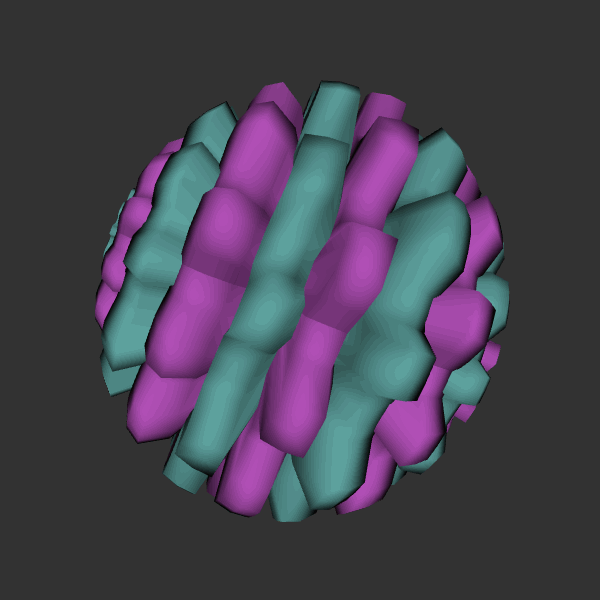
Background: dark